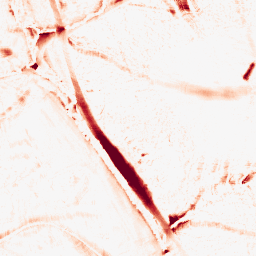
Category: morphological
Decomposition family: morphological_ellipse
Decomposition parameters: operation: opening
width: 20
height: 20
Upsampling method: sinc_hamming
Upsampling parameters: scale: 2
kernel_size: 8
Upsampling scale: 2